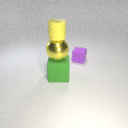
small yellow rubber cylinder above large green rubber cube